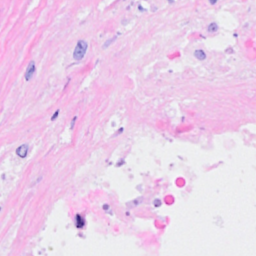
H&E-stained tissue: Breast